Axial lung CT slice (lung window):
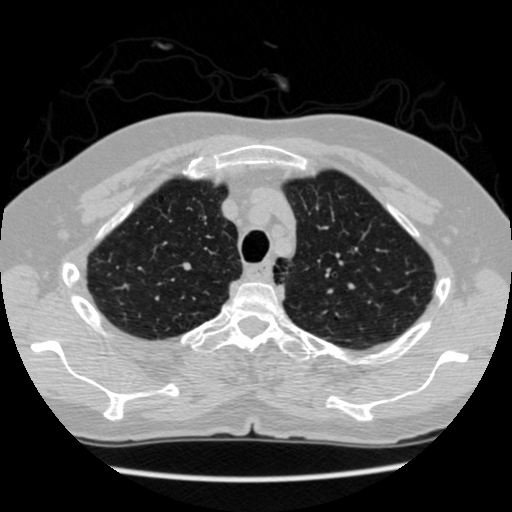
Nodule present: no